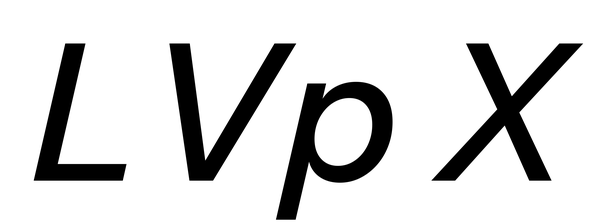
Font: InstrumentSans-Italic_Medium_Italic